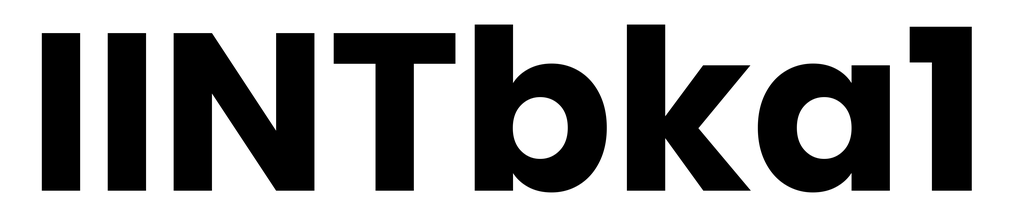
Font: Poppins-Bold